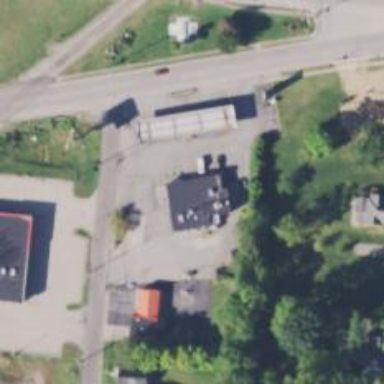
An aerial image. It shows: Convenience shop.